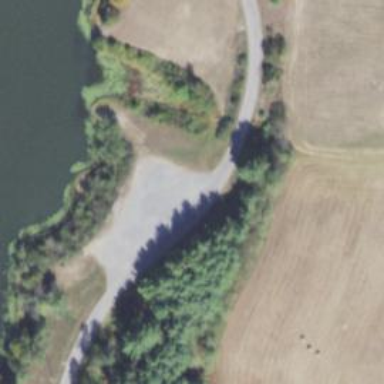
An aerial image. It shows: Path.